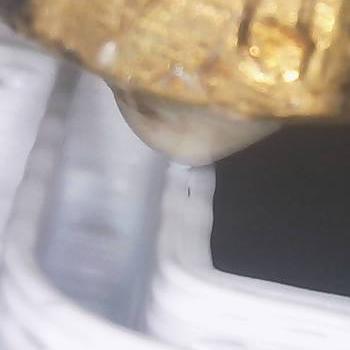
Flow rate: 94%